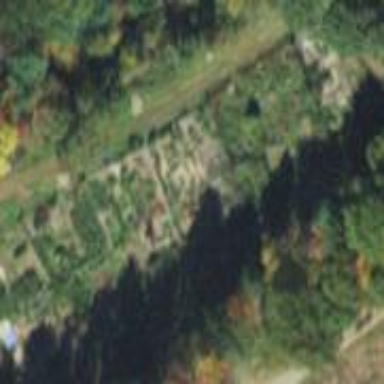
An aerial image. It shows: Area designated for allotments.